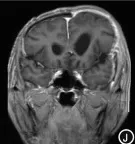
Indicates a point linear enhancement shadow and no edema signal shadow.
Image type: radiology (mri)